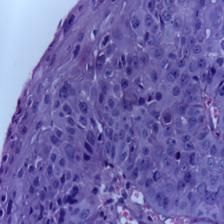
Diagnosis: OSCC